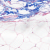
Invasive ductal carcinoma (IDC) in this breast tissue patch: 0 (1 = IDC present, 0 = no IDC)